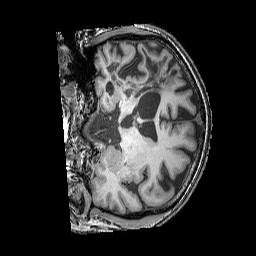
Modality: T1w
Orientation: coronal
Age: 45
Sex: male
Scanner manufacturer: siemens
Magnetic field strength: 3 T
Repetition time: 2.25 s
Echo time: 0.00411 s